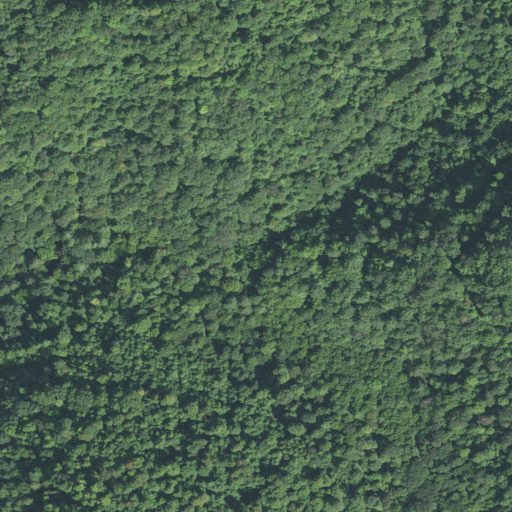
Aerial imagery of valley in West Virginia named Cyclone Hollow containing deciduous forest, evergreen forest, mixed forest, and shrub